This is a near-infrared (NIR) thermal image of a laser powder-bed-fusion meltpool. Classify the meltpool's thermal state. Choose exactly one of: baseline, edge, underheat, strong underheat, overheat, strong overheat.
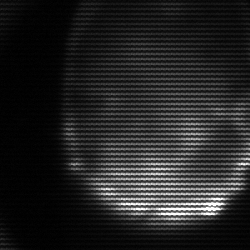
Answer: edge